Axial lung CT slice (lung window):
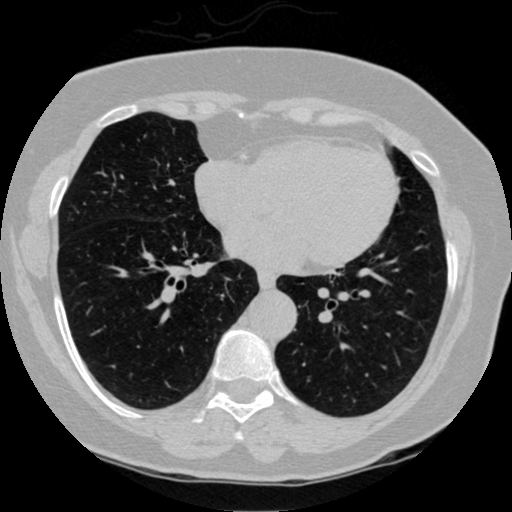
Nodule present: no